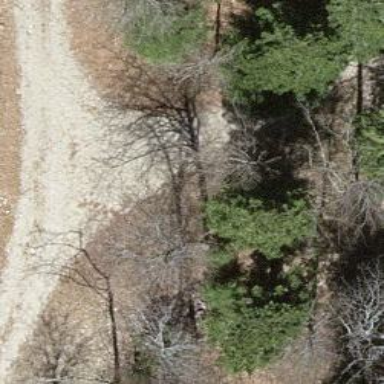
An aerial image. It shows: Unpaved track with grade2 surface.